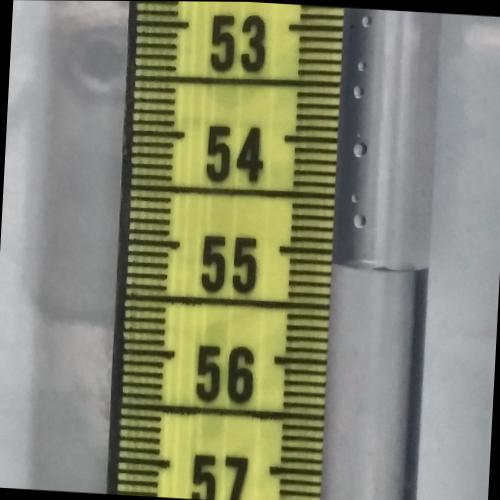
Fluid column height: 55.1 cm